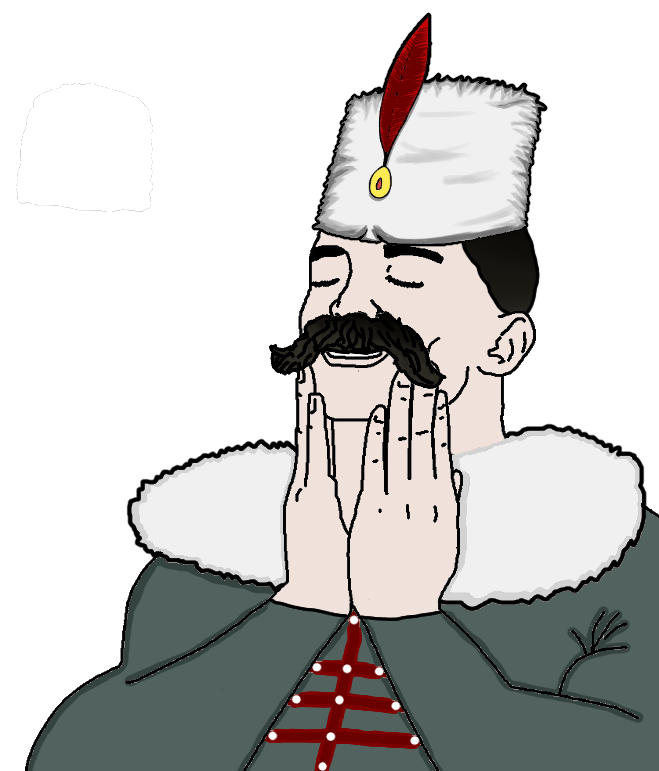
Label: 5_Feels_Good